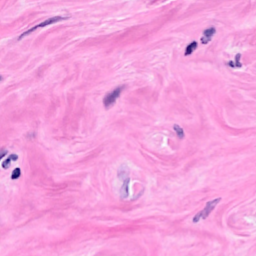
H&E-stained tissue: Breast